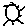
Label: sun